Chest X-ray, PA view. Patient: 43 years old, sex F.
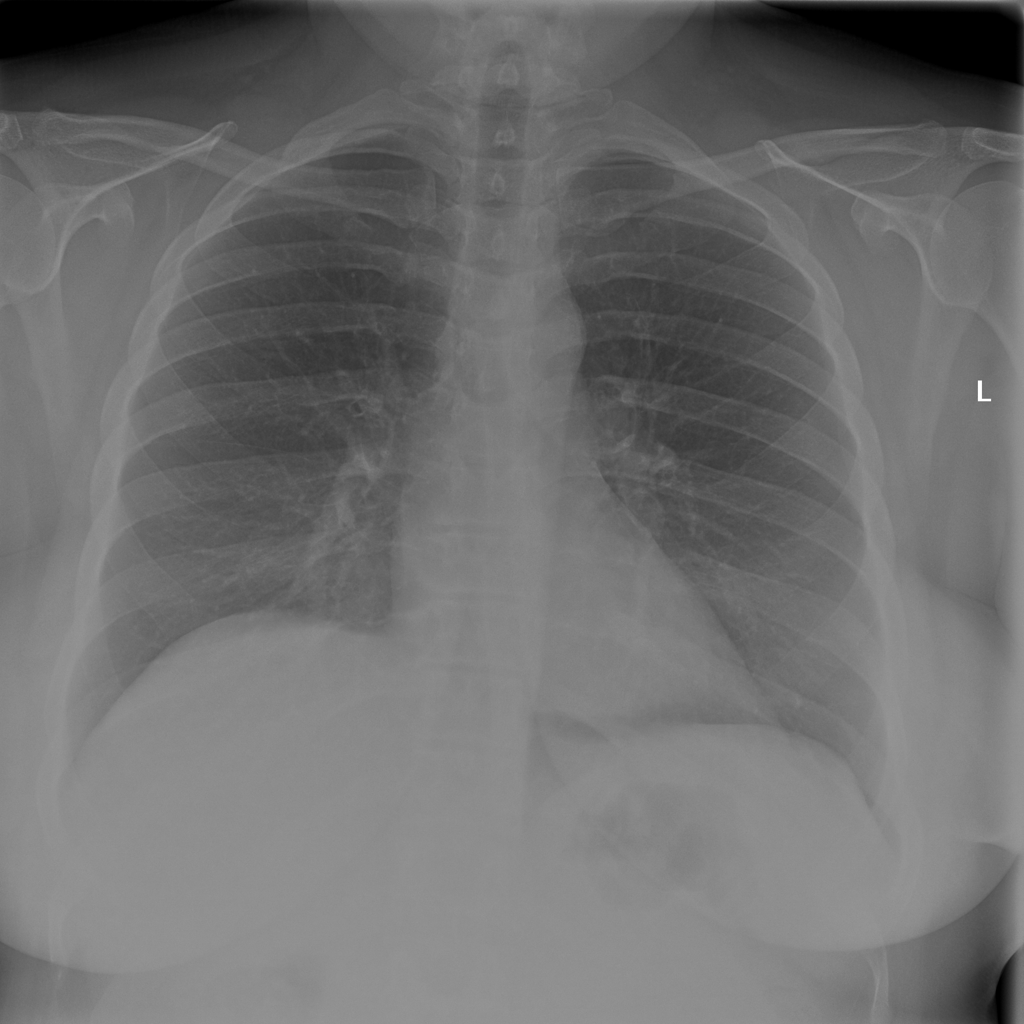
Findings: No Finding